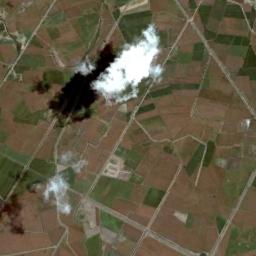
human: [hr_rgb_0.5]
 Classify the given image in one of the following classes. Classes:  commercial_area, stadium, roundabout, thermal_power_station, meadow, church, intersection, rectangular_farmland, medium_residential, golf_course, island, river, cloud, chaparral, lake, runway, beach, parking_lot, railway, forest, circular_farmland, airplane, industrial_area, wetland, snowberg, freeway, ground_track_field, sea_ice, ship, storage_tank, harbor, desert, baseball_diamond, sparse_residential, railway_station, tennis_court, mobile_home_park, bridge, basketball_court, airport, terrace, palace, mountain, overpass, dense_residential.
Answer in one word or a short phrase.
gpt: cloud